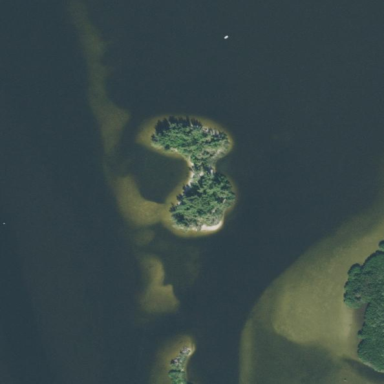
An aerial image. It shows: Islet.